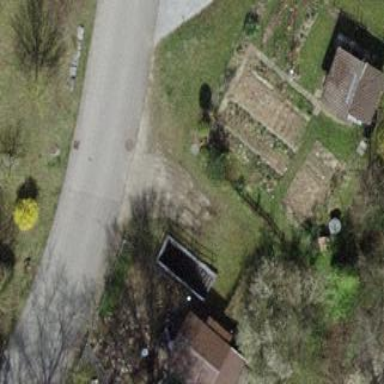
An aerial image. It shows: Allotments area.